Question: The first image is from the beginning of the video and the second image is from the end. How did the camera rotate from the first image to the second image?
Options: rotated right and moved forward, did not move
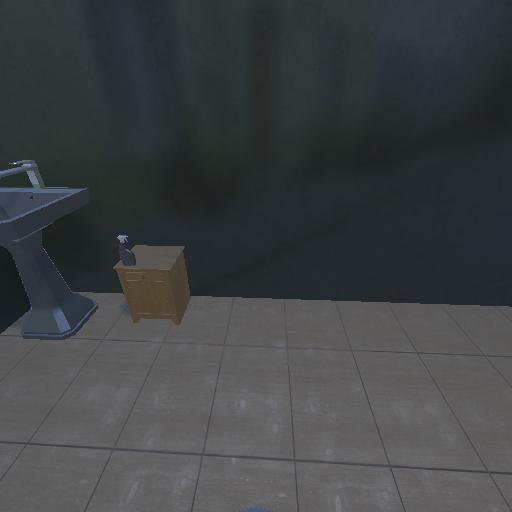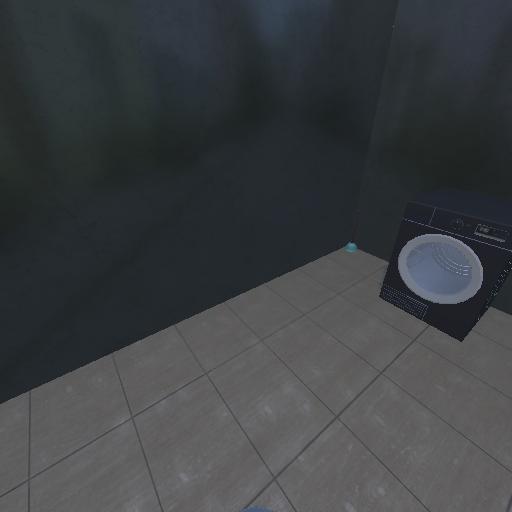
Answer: rotated right and moved forward